Interaction volume radius: 5 \u00c5
Interaction volume height: 30 \u00c5
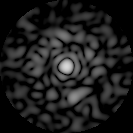
Disorder parameter: 0.8458